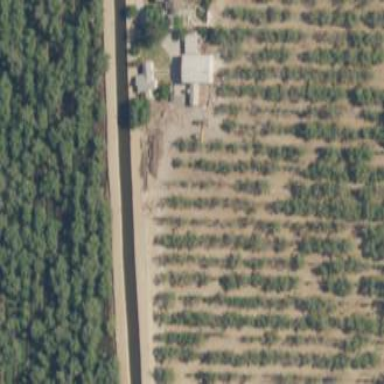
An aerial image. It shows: Almond orchard with rows of almond trees.